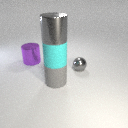
large gray metal cylinder above large gray rubber cylinder